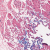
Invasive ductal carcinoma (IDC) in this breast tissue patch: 0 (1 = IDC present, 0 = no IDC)